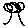
Label: tree